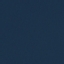
Land use / land cover: SeaLake